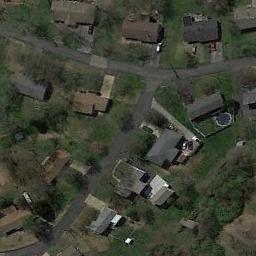
Label: residential